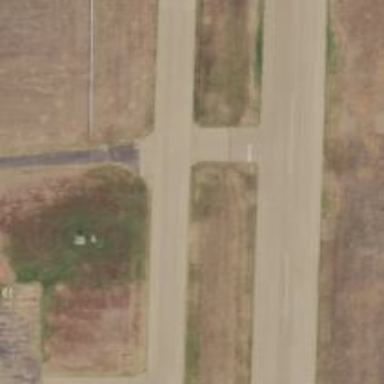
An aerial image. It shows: Image of taxiway at airport.